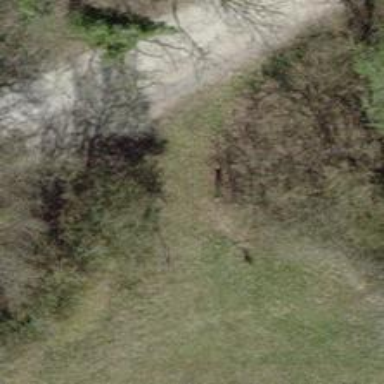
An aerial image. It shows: Compacted path road.